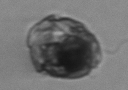
Label: Proterythropsis